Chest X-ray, PA view. Patient: 57 years old, sex M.
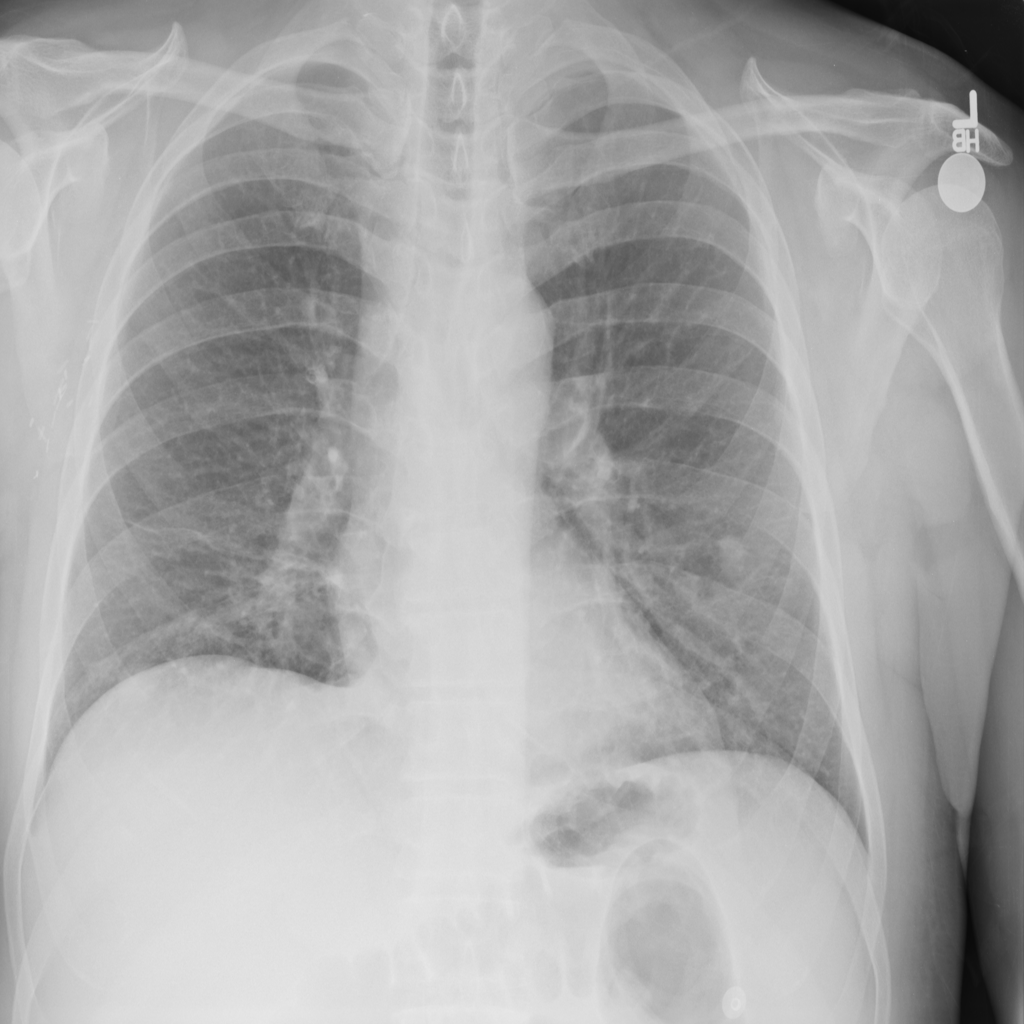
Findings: No Finding